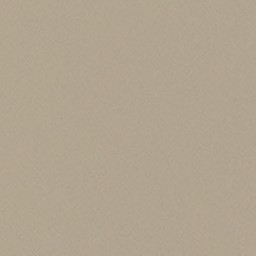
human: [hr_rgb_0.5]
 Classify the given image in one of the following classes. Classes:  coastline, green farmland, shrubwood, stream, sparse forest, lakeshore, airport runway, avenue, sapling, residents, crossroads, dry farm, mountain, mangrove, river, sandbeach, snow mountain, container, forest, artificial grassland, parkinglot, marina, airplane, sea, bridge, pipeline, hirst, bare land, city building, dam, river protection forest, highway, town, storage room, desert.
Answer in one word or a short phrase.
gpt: desert